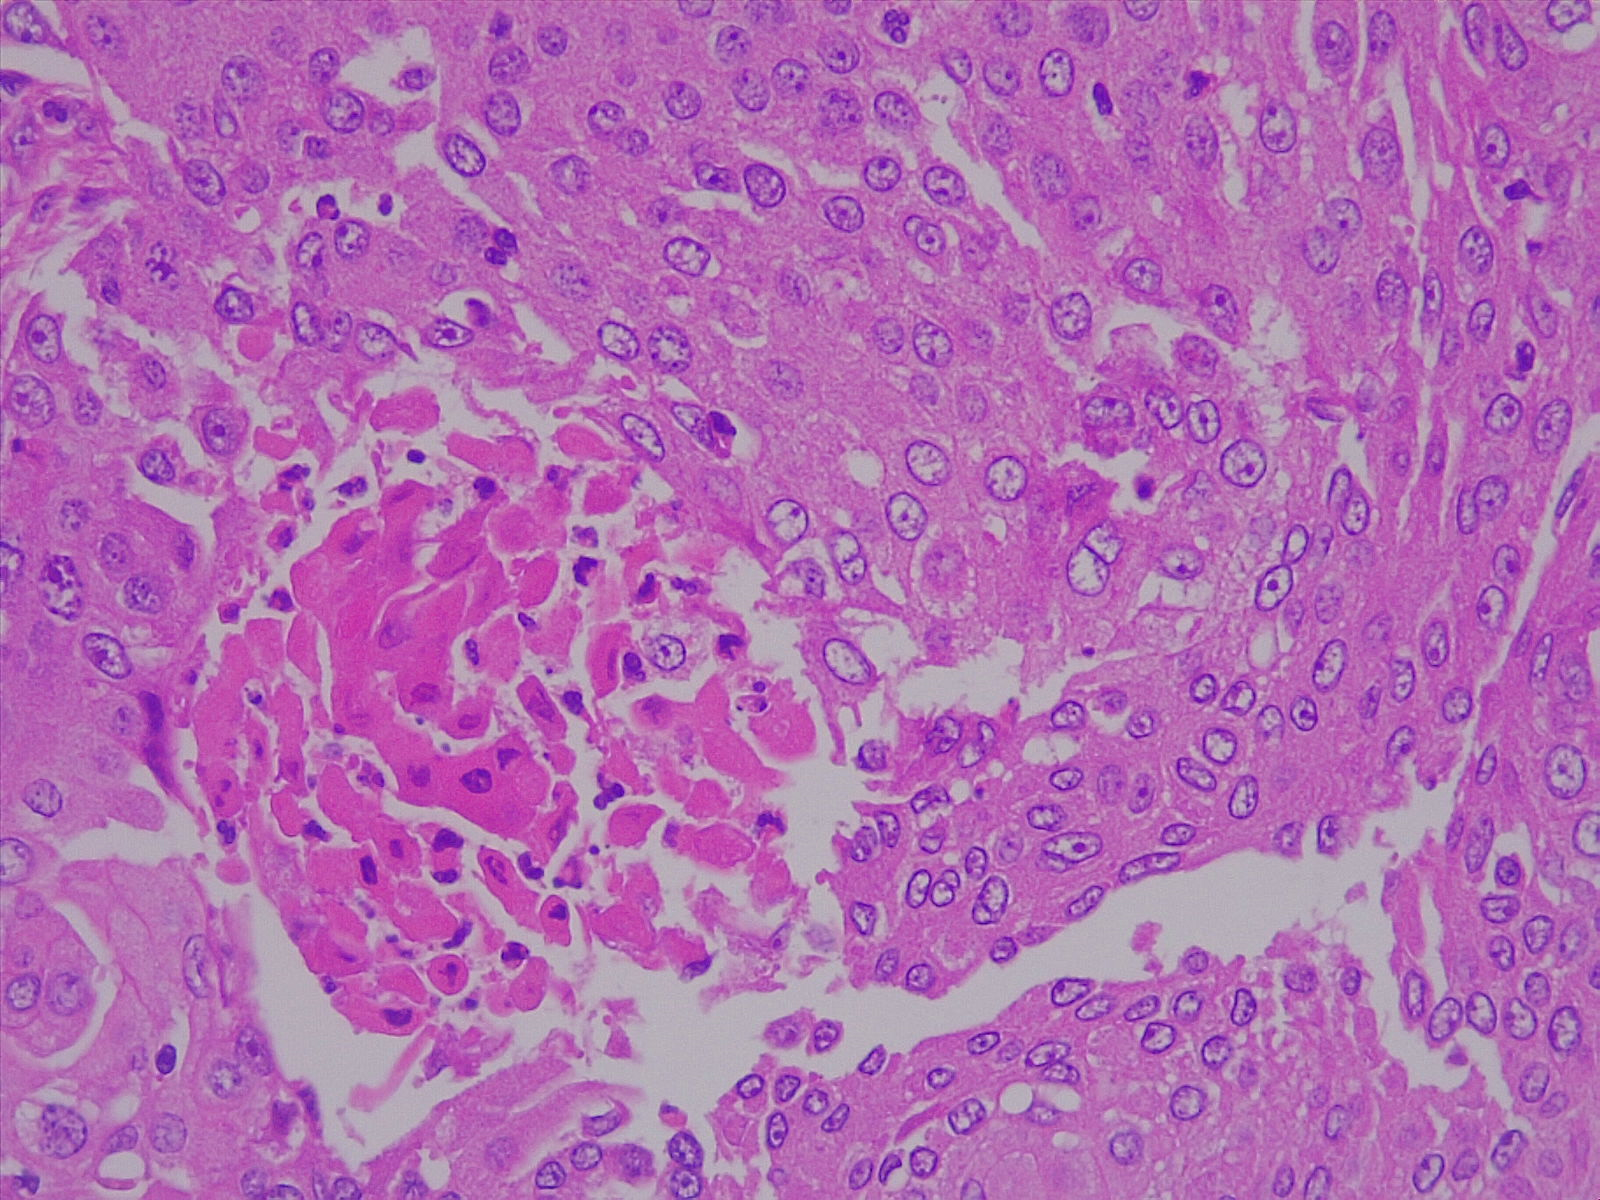
Label: lung squamous cell carcinoma, well differentiated